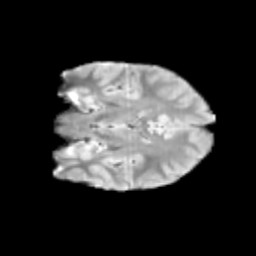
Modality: T2w
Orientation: coronal
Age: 10
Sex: male
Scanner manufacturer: siemens
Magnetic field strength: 3 T
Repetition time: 3.8 s
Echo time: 0.07 s